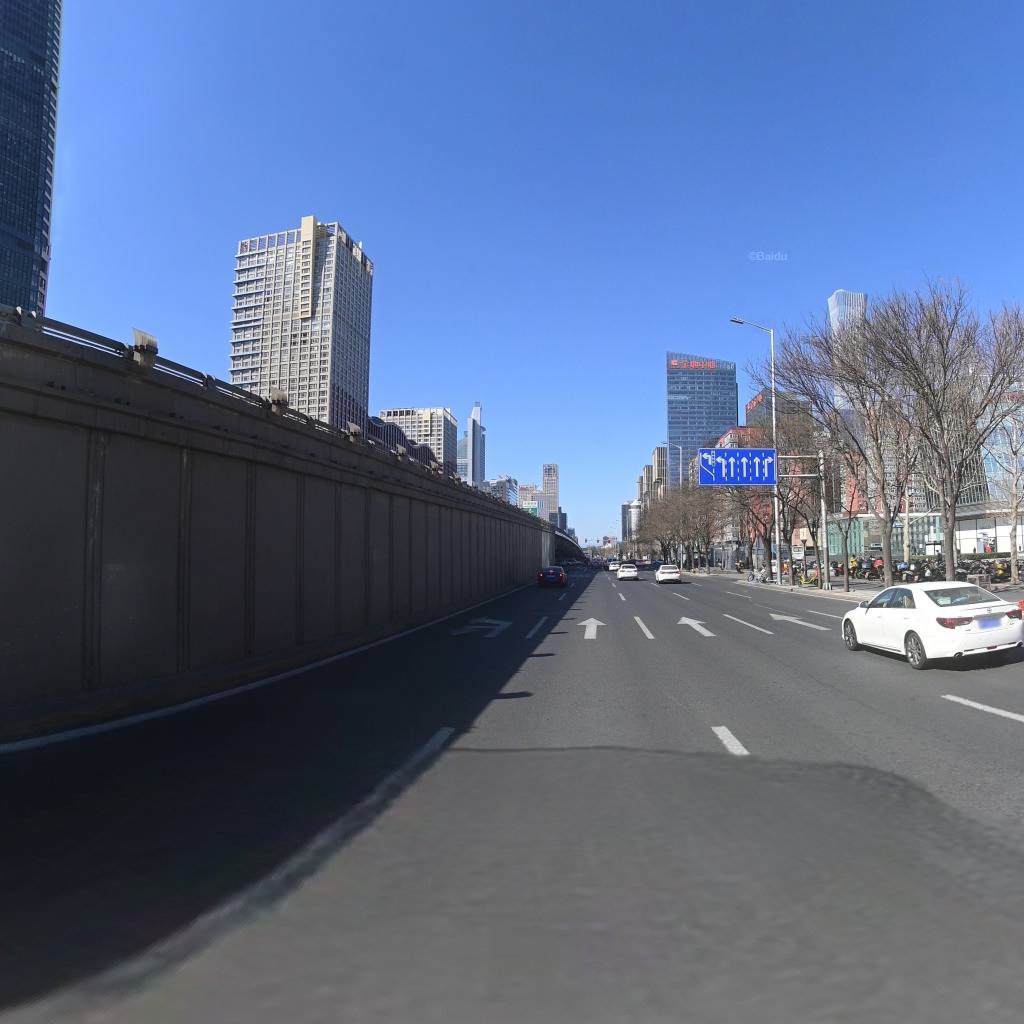
Region: Chaoyang
Road damage annotations: longitudinal crack